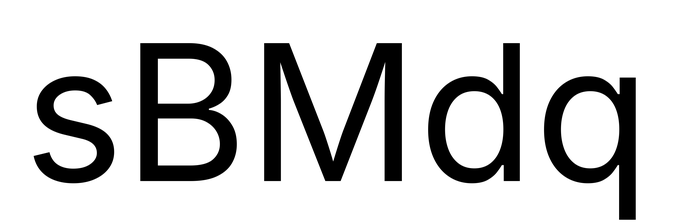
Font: Inter_Regular